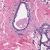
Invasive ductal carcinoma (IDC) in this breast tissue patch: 0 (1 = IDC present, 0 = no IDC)